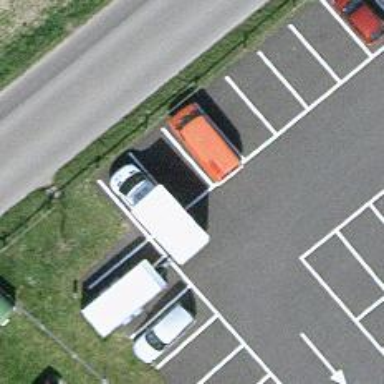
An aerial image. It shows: Parking aisle designated as service road.